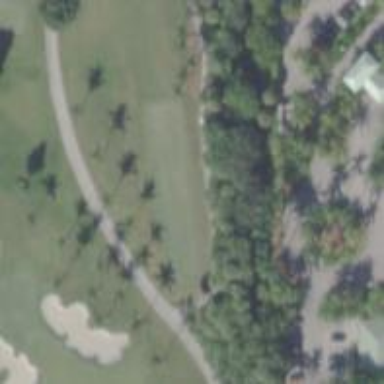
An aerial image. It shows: Golf tee.